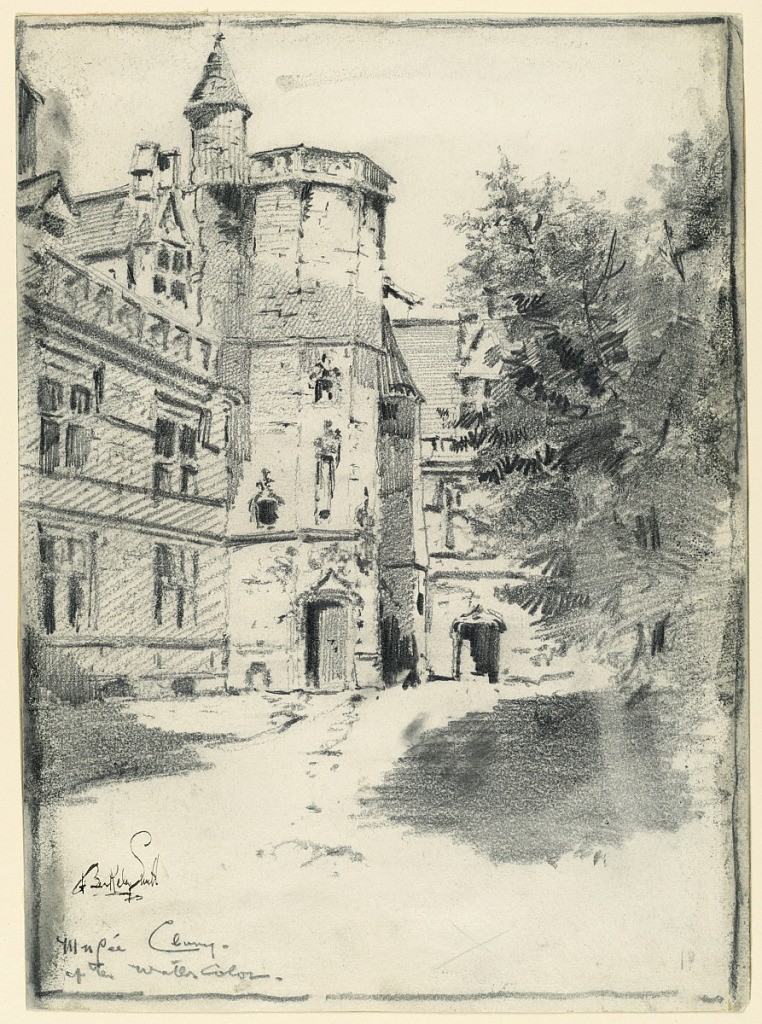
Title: Musée Cluny
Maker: F. Berkeley Smith, American, 1868–1931
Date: ca. 1900
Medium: Graphite and black pastel on paper
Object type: Drawing
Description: Drawing of the exterior of the Musée de Cluny, Paris, with courtyard and tower, at left, and trees, at right.